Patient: sex F, age 74
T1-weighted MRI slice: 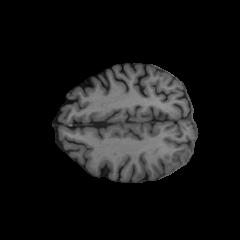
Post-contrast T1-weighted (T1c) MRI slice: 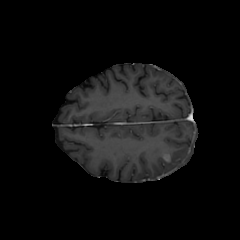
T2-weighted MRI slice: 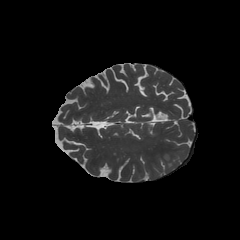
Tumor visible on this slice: yes
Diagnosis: Glioblastoma, IDH-wildtype
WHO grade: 4